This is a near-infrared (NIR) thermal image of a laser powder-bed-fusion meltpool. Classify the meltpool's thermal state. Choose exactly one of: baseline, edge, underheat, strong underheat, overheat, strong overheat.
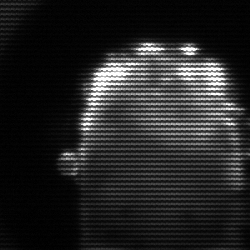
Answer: baseline